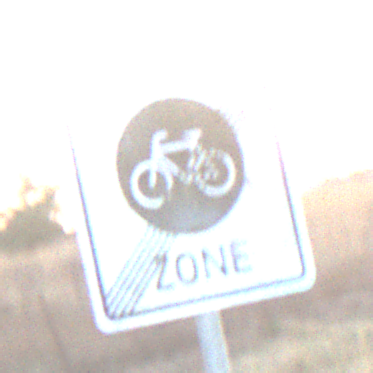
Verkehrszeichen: EndeFahrradzone
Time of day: SunriseSunset
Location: Outdoor (Nature)
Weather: Clear
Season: Winter
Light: Natural